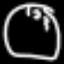
Label: clock